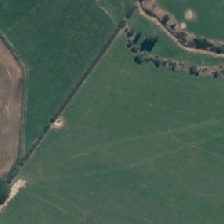
Land cover: shortrotation_cropland